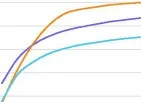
Family pedigree and clinical features of the proband. (C) The curve of the HC of the proband. Macrocephaly was observed during her first year of life and her HC at 15 months was 53.5 cm, > +3SD. The early rapid growth of the head, crossing +3 SD at approximately 6 months, was followed only a few months later (at approximately 1 year of age) by a slow growth that parallels the median curve.
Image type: chart (chart)